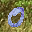
Label: 0